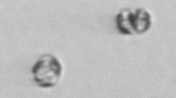
Label: Thalassiosira_sp_aff_mala